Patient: sex M, age 49
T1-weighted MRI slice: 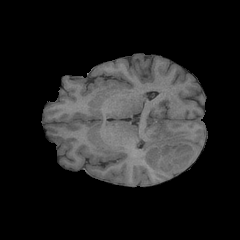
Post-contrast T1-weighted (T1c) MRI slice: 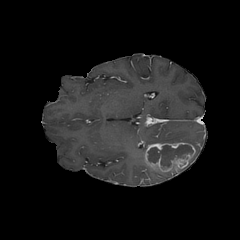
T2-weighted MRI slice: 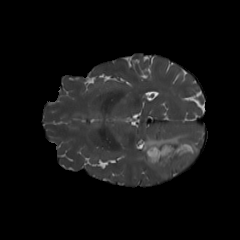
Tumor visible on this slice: yes
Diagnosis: Glioblastoma, IDH-wildtype
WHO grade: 4